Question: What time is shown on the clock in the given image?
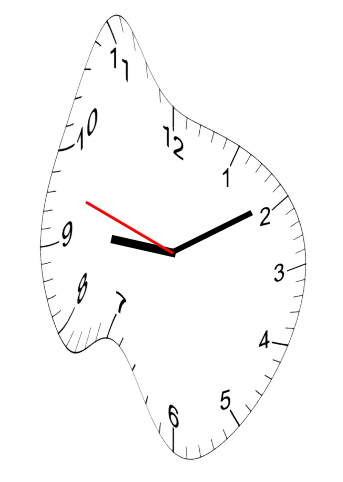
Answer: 09:09:48